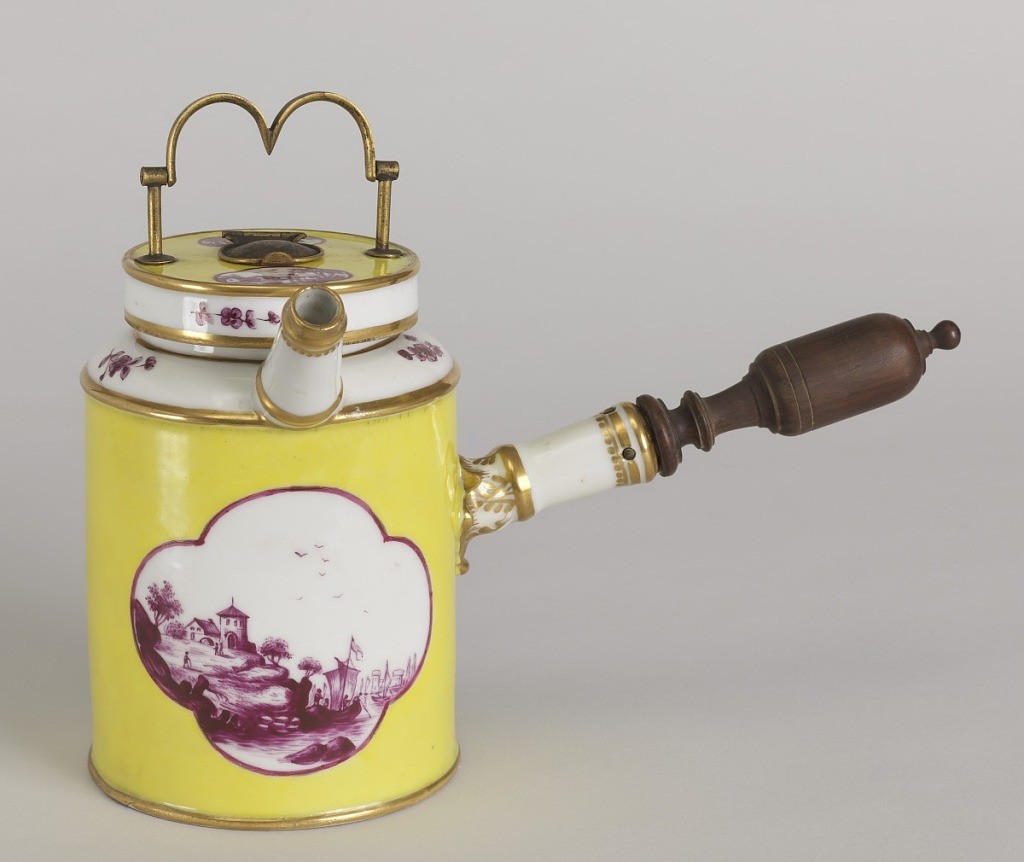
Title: Chocolate Pot with Camaieu Landscapes
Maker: Meissen Porcelain Manufactory, German, active from 1710 to the present
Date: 19th century
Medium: hard paste porcelain, vitreous enamel, gold, bronze, wood
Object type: chocolate pot
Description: Cylindrical, spouted body with handle of porcelain and wood. Decorated with quatrefoil reserves containing landscape in purple, on a yellow ground. B) cover, flat, with landscape reserve, bronze handle and perforated center.